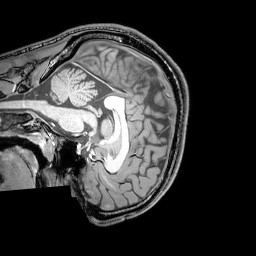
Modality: T1w
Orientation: sagittal
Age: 24
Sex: male
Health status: healthy
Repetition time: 0.081 s
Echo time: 0.037 s